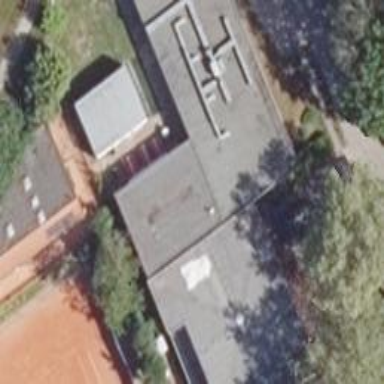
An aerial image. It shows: The sports centre building is club home for soccer community centre.